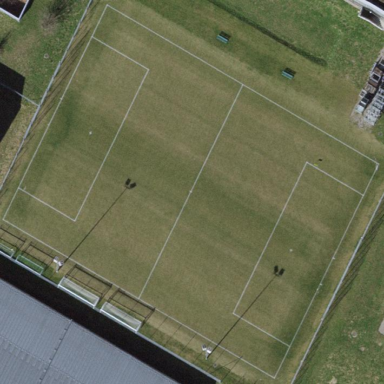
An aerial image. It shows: Soccer pitch for outdoor sports and leisure activities.